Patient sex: M
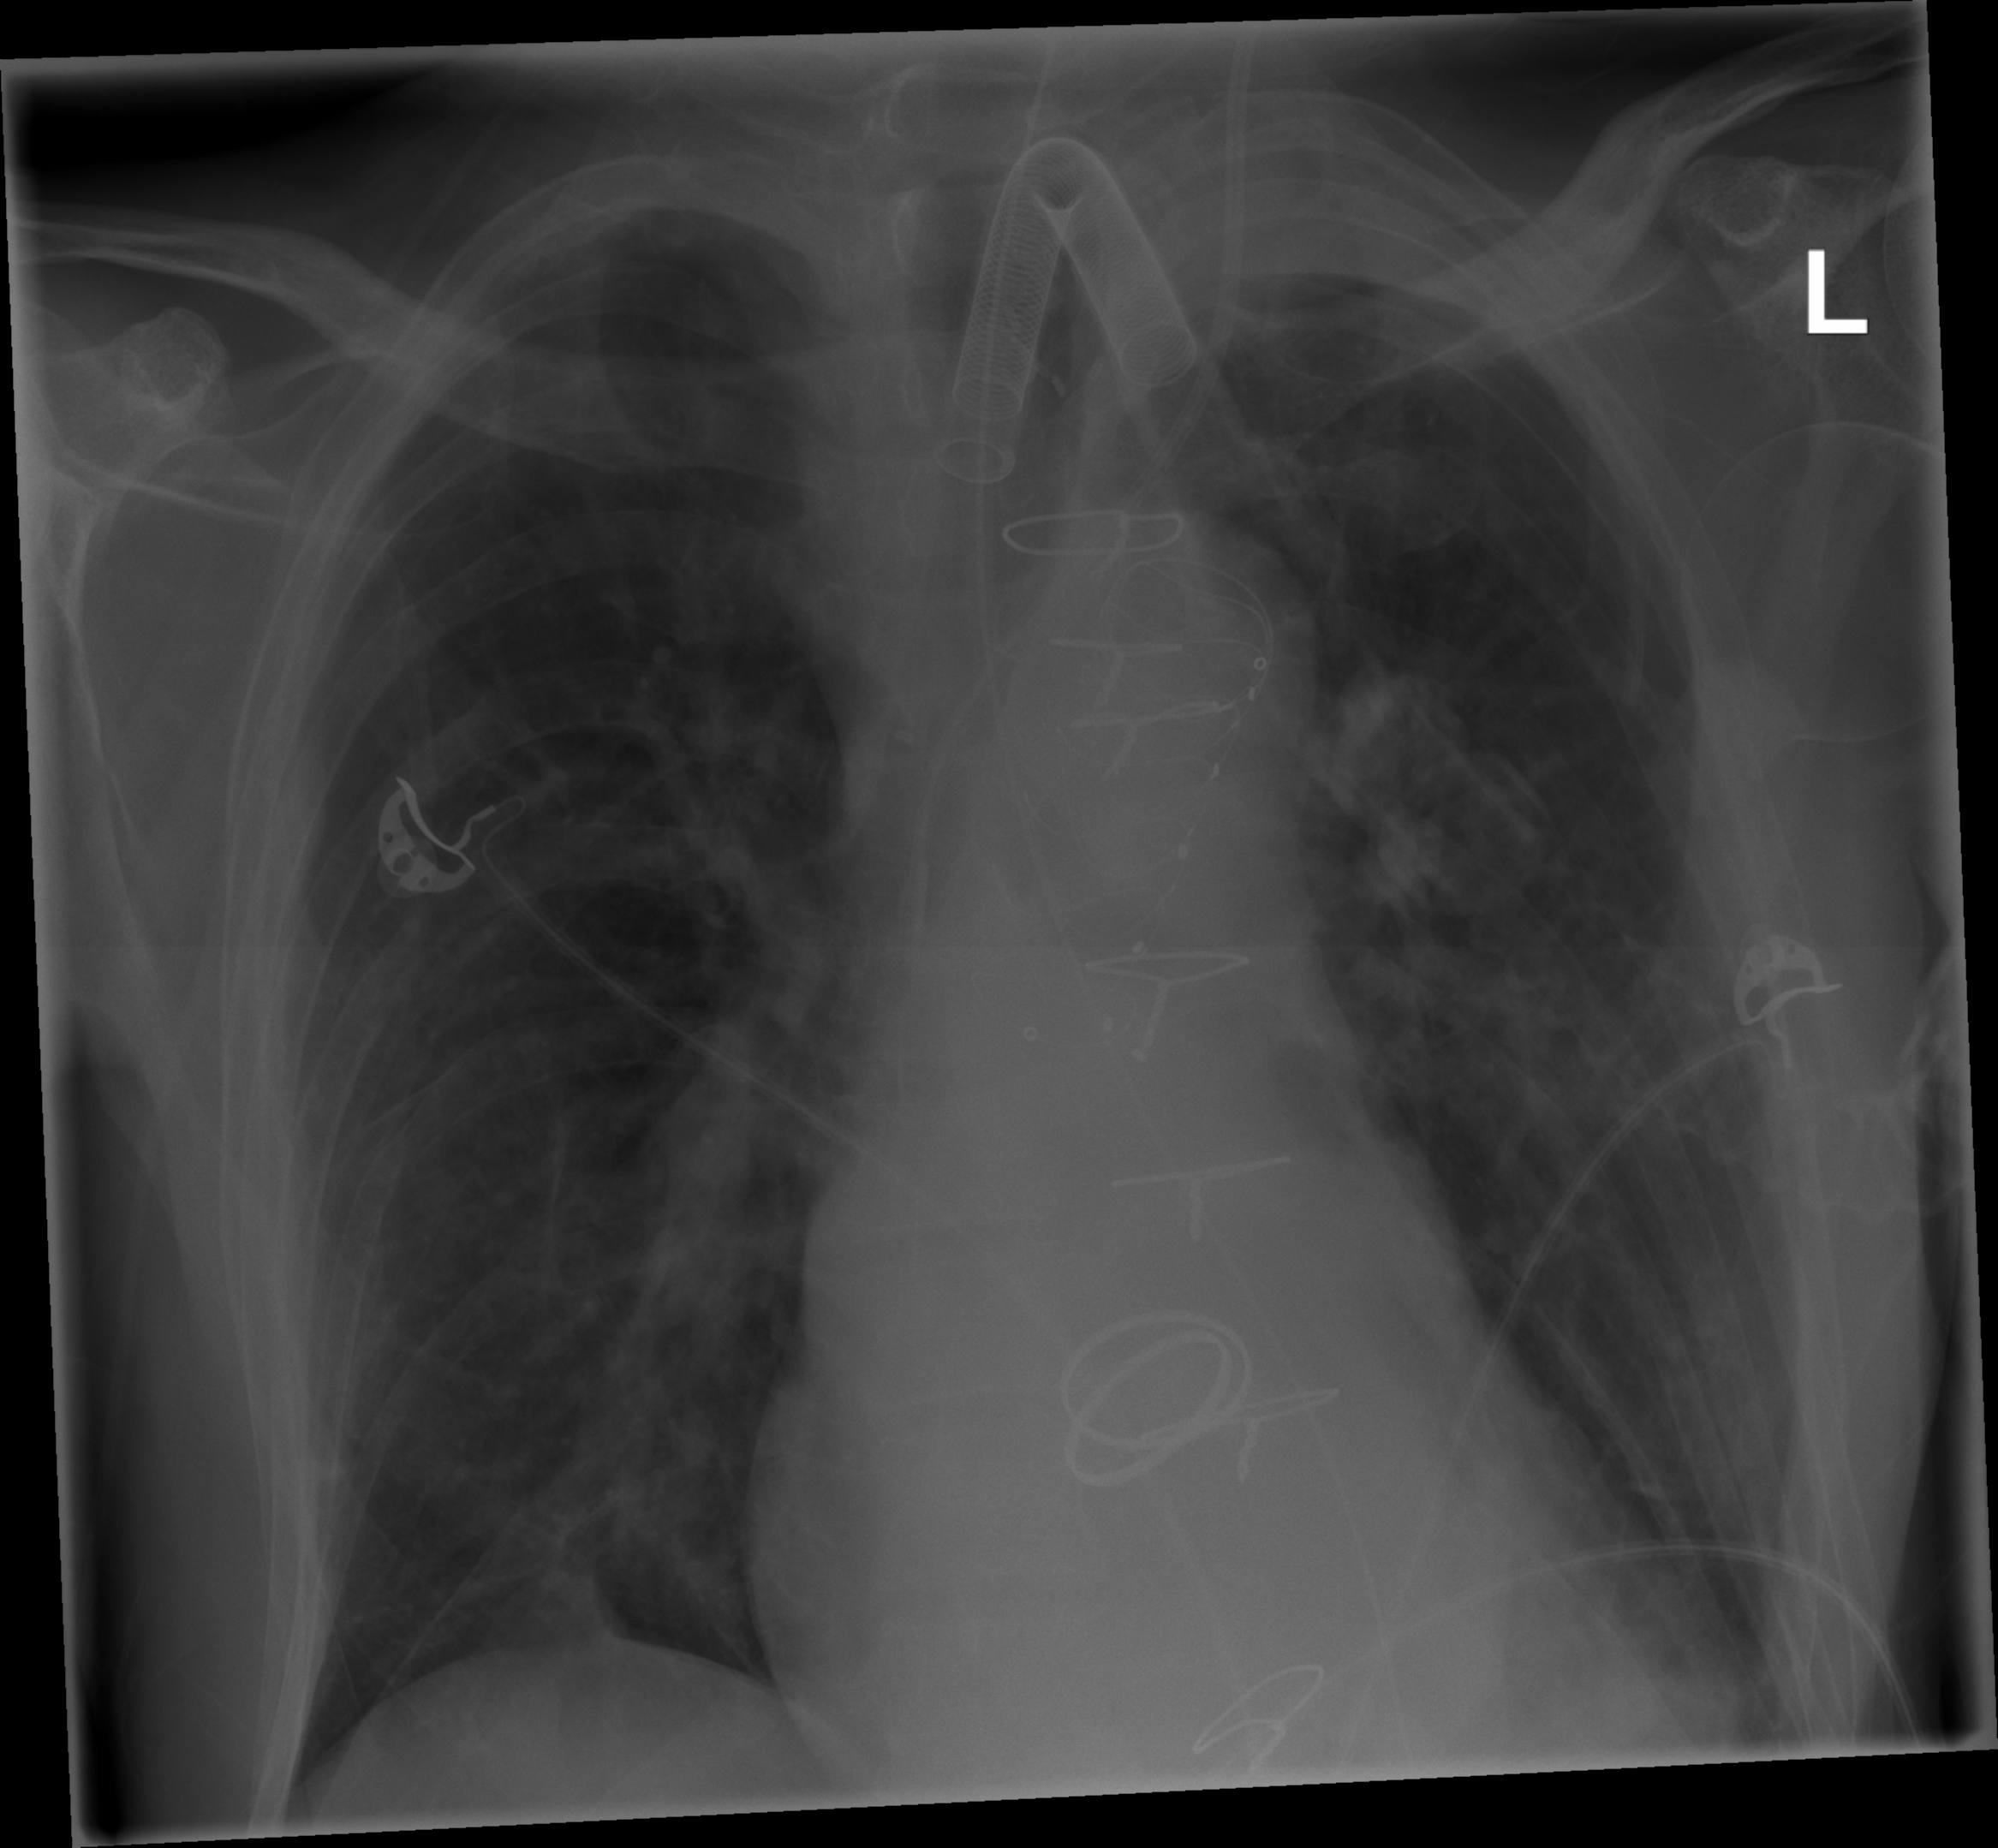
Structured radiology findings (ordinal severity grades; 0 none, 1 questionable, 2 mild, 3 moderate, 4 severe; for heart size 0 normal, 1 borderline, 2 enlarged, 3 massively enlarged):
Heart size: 0
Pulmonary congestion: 0
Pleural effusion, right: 0
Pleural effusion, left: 0
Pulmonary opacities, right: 1
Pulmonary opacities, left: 0
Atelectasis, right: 0
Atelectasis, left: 0